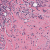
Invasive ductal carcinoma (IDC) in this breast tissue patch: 1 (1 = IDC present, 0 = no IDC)